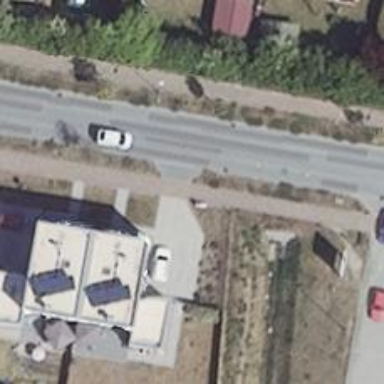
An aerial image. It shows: Driveway leading to service road.